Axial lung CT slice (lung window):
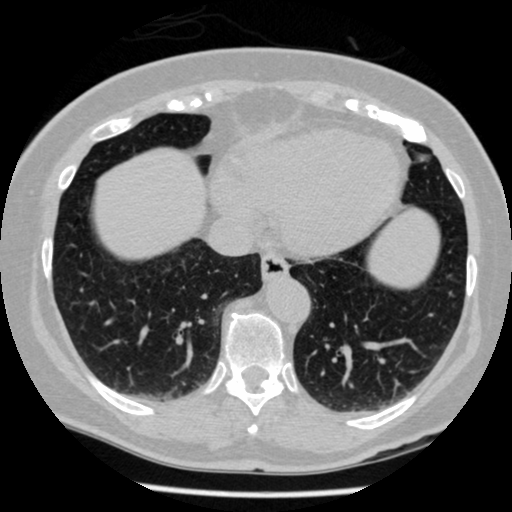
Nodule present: no